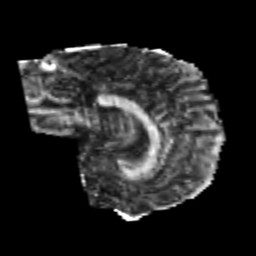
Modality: FA
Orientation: sagittal
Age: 24
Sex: female
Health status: healthy
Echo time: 0.074 s